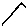
Label: line